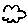
Label: cloud